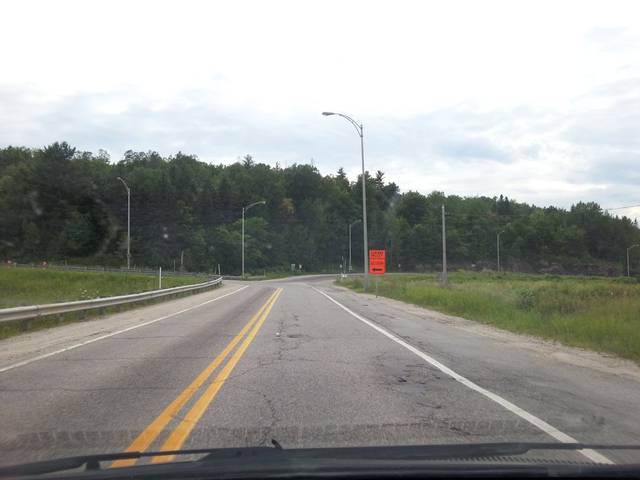
Region: Canada
Coordinates: 45.653, -75.936